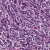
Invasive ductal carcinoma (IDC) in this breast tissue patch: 1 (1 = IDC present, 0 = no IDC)